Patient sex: F
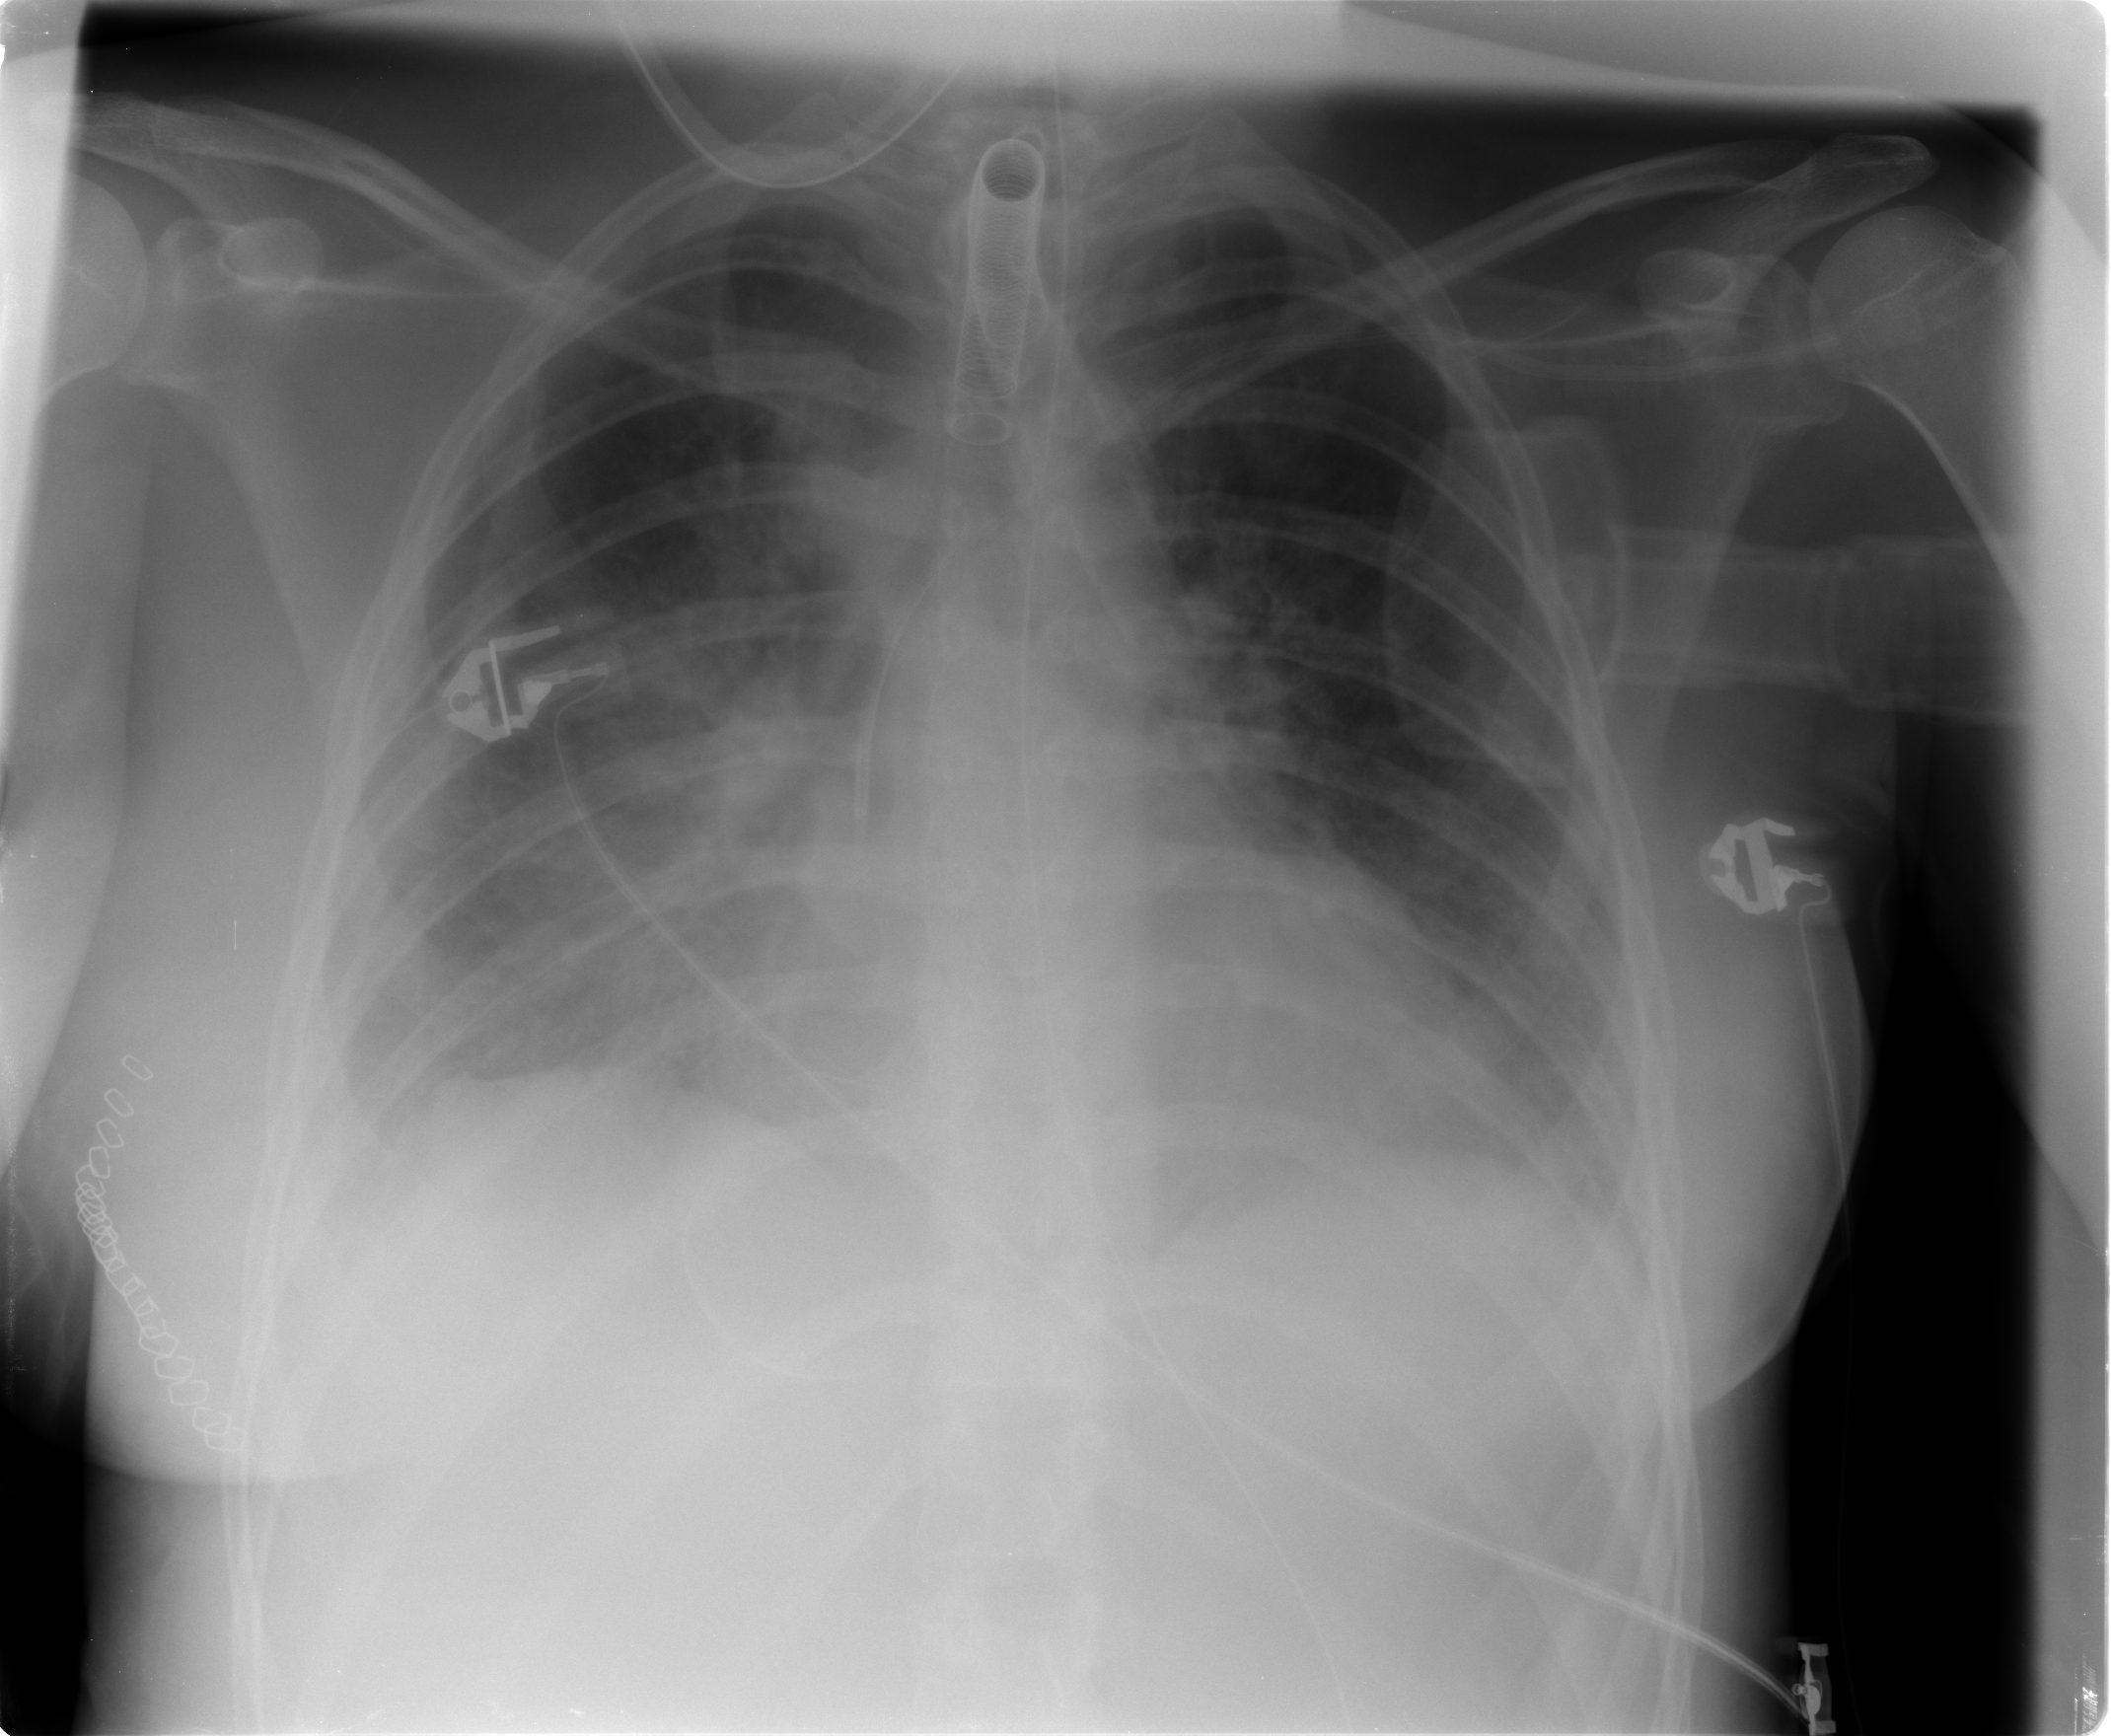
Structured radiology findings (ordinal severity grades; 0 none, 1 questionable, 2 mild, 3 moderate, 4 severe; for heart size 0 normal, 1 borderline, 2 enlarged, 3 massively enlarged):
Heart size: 1
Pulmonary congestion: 2
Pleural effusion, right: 3
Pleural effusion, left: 2
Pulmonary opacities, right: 3
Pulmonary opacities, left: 2
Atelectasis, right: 2
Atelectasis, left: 1